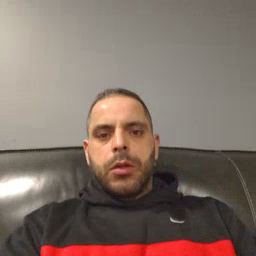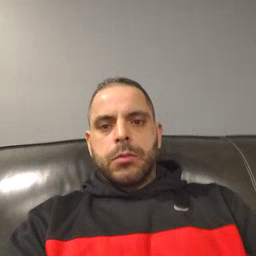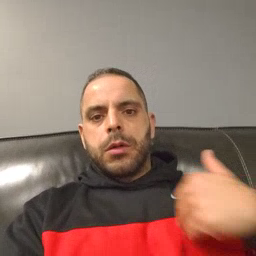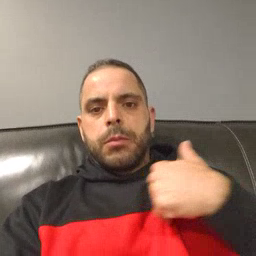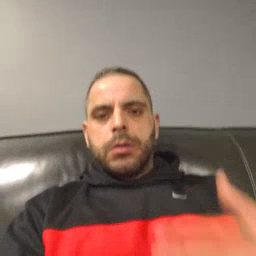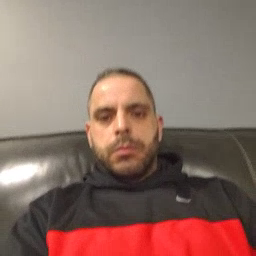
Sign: animal